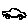
Label: car